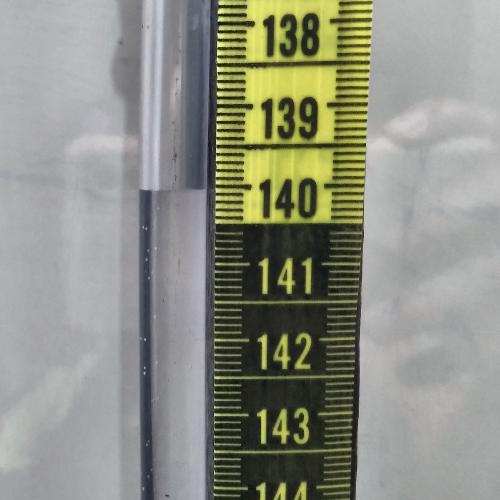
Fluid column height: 140.0 cm